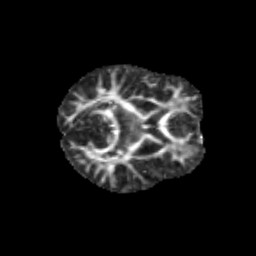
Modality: FA
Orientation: axial
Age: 9
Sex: female
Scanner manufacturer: siemens
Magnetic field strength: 3 T
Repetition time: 3.8 s
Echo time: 0.07 s